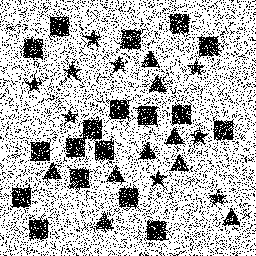
Squares: 18
Triangles: 9
Stars: 9
Total shapes: 36